Chest X-ray. View position: PA
Patient age: 56
Patient sex: F
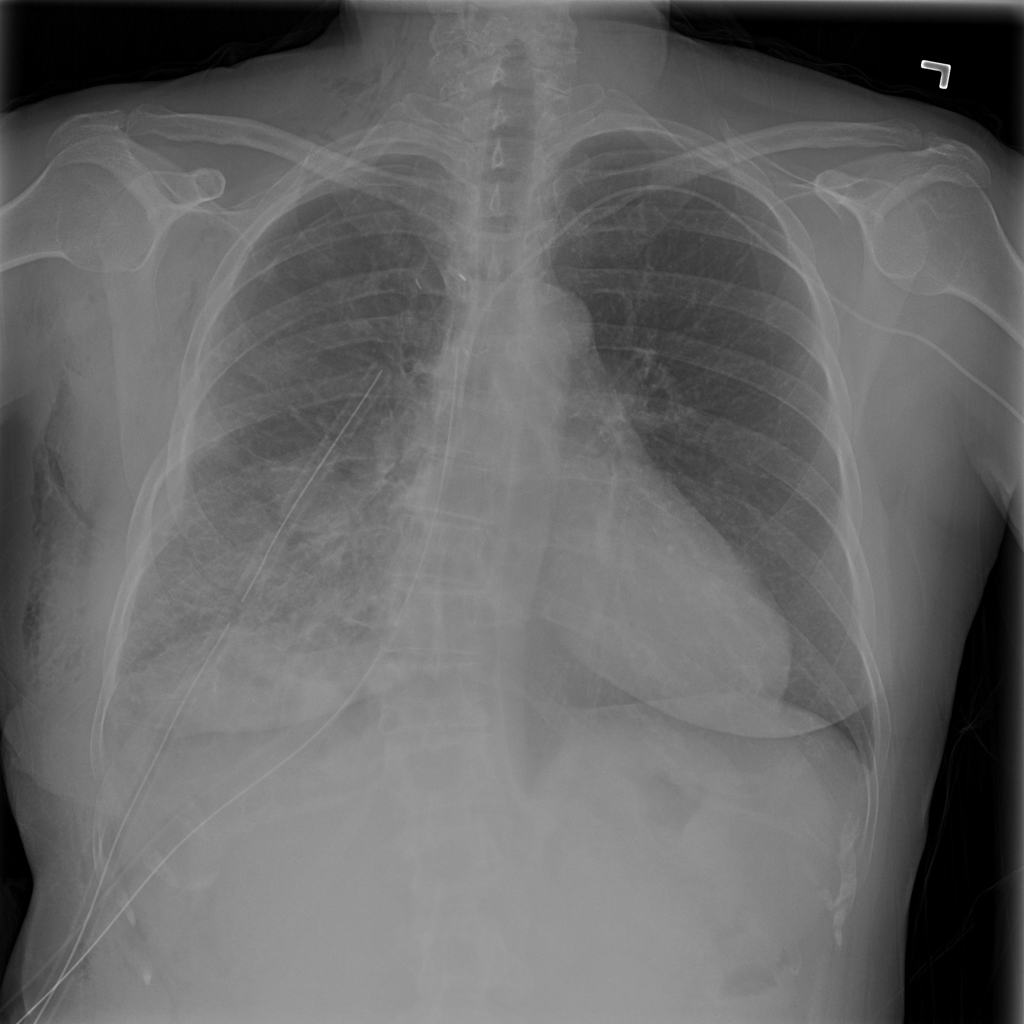
Finding: Pneumothorax